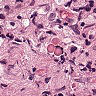
Metastatic tissue present: yes